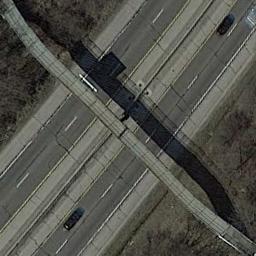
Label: overpass